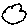
Label: cloud